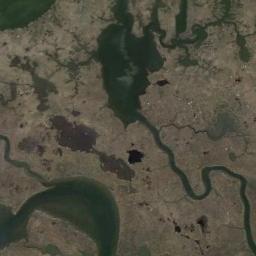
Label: wetland